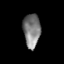
Tissue: skin
Cell type: Endothelial cells
Senescence score: 0.2774
Nuclear area (px): 560
Mean DAPI intensity: 125.42